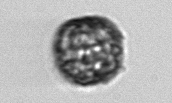
Label: Thalassiosira